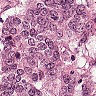
Metastatic tissue present: yes